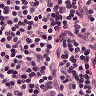
Metastatic tissue present: no